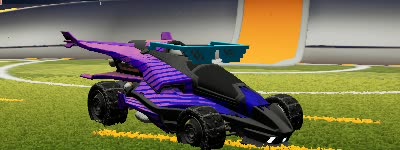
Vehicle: aftershock